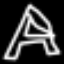
Label: The Eiffel Tower